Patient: sex F, age 71
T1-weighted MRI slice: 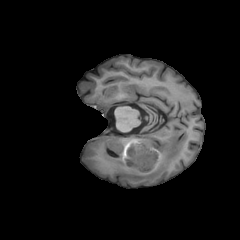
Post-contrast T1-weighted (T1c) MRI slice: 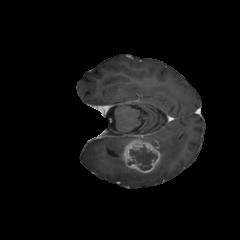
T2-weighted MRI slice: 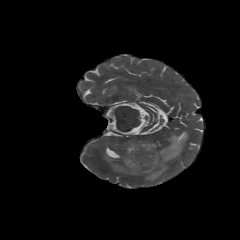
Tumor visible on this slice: yes
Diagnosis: Glioblastoma, IDH-wildtype
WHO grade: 4